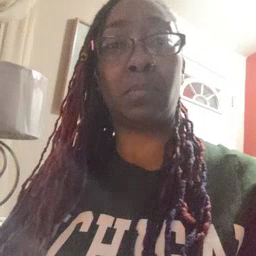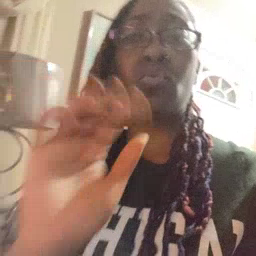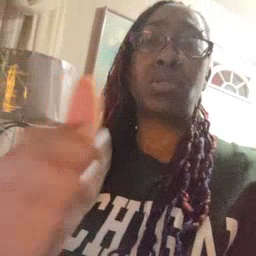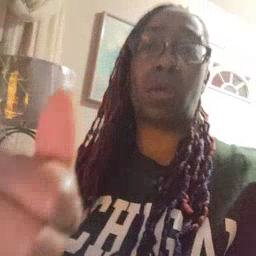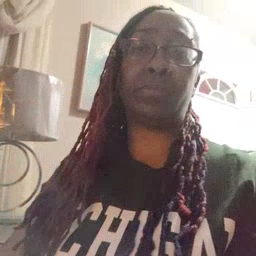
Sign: yourself